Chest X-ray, AP view. Patient: 59 years old, sex M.
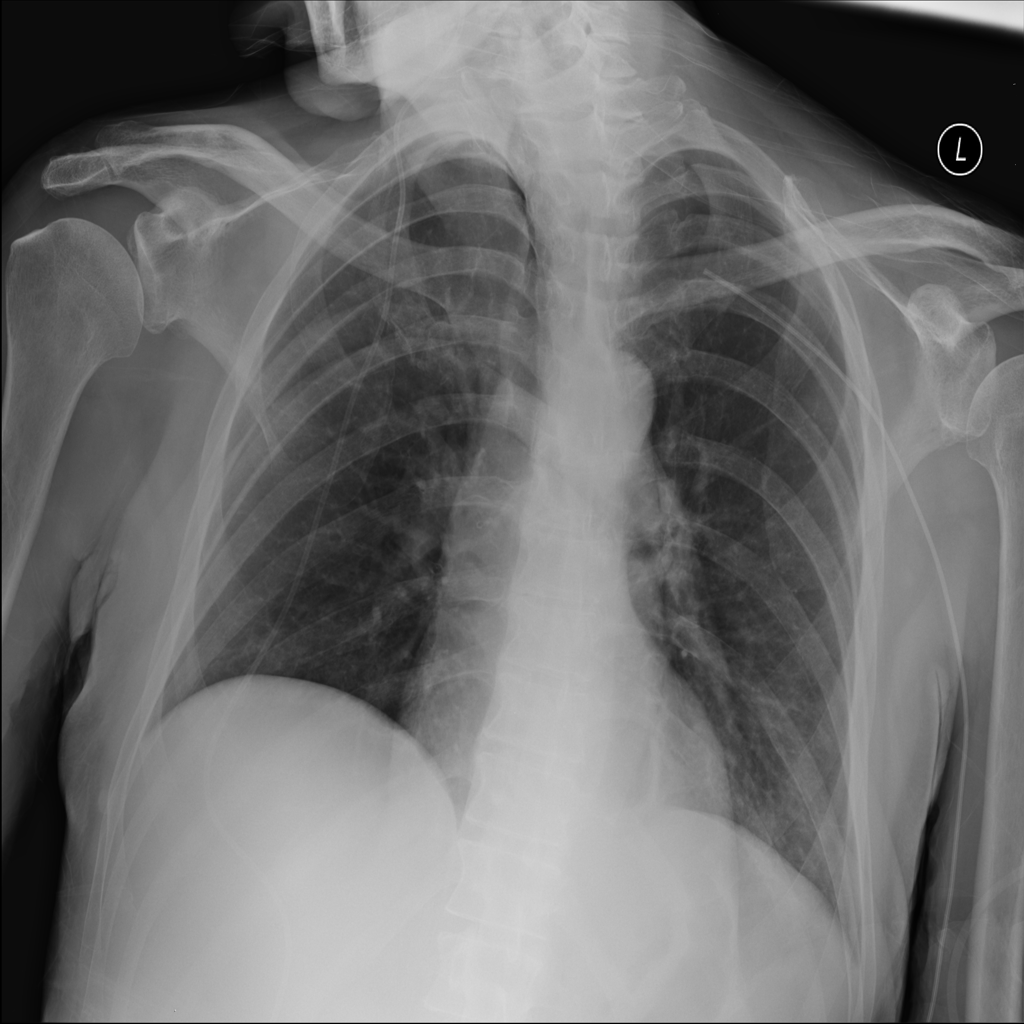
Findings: No Finding